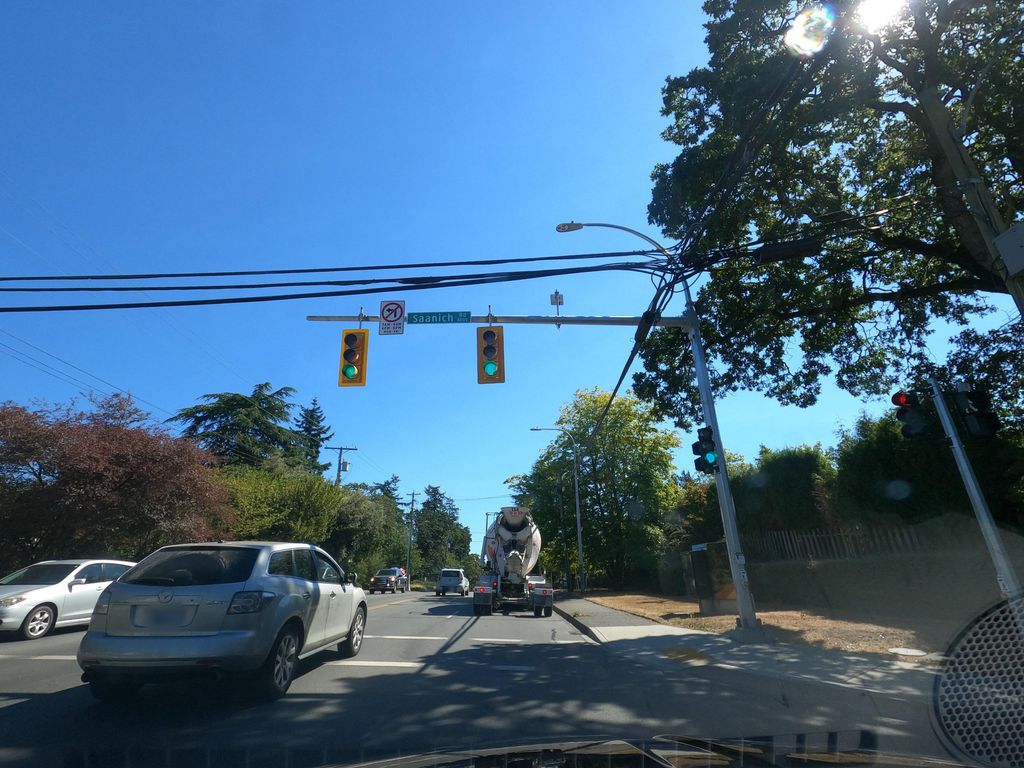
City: victoria